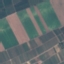
Land use / land cover: PermanentCrop